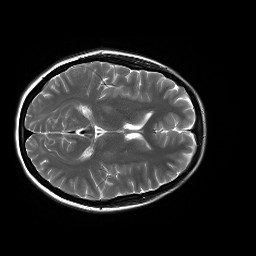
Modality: T2w
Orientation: axial
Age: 23
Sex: female
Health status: healthy
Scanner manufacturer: siemens
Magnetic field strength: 3 T
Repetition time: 4.01 s
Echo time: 0.116 s